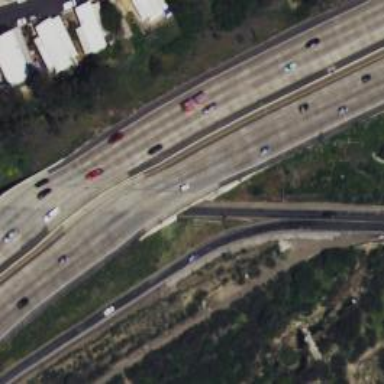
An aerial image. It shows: Motorway link.